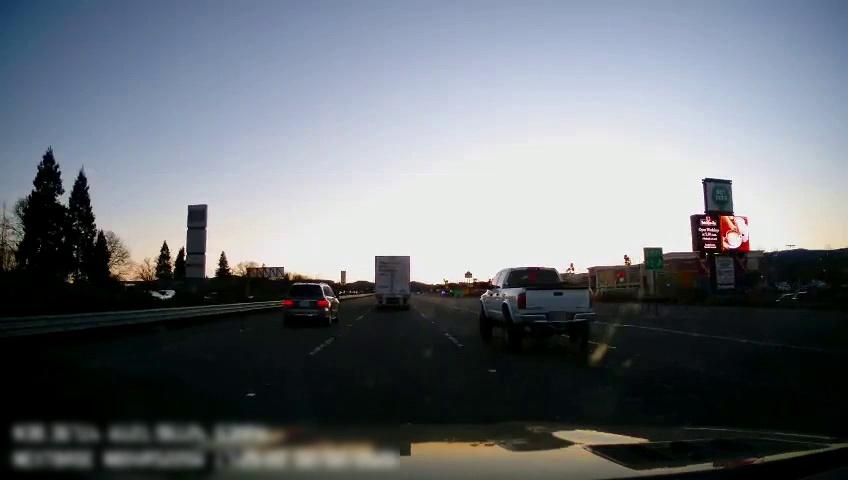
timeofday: Dusk/Dawn/Twilight
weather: Cloudy
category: Drivable Space
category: Vehicles | Car
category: Vehicles | Van
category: Vehicles | SUV
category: Vehicles | SUV
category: Vehicles | Truck
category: Vehicles | Truck
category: Lanes | Current Lane
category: Lanes | Current Lane
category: Lanes | Alternate Lane
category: Lanes | Alternate Lane
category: Traffic | Signs